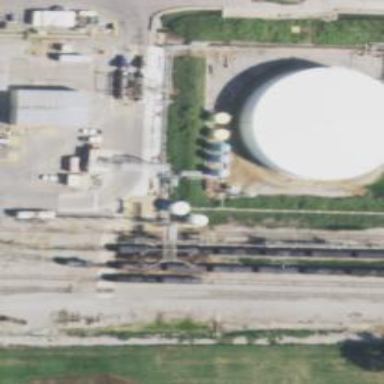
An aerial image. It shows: Storage tank with man-made structure.